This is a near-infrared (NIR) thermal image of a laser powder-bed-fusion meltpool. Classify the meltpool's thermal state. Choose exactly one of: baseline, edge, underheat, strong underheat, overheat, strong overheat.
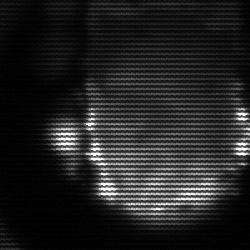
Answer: baseline